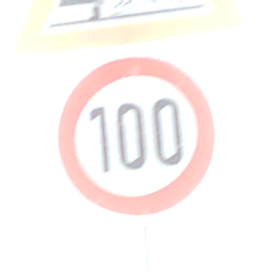
Verkehrszeichen: Geschwindigkeit100
Zusatzzeichen oben: SplittSchotter
Umgebung: Outdoor, Nature
Tageszeit: MorningAfternoon
Wetter: PartlyCloudy
Licht: Natural
Jahreszeit: NotSpecified
Kontrast: HighContrast